Question: I have sign up and sign in layout files (both with form elements on them), a home page (Main.axml) with a two buttons which each setContentView() to their particular layout. When you click the sign up button the signup layout should slide in from the right all the way, covering the home page and the same for the sign in page. Almost setting new content view but the view slide in all the way like Spotify login/signup on their app.
Which component am I best using, viewPage, DialogFragment, hidden content with animation? What do you guys think is best?
Best example I want to follow is Spotify's app home page when you have yet to sign up/in.
You are greeted by a screen with two buttons, login/signup. Say for example you click the signup then the signup page slides in from the right fully covering the main screen.
Image below demonstrates:

How can I duplicate this with Android built in Xamarin C#?
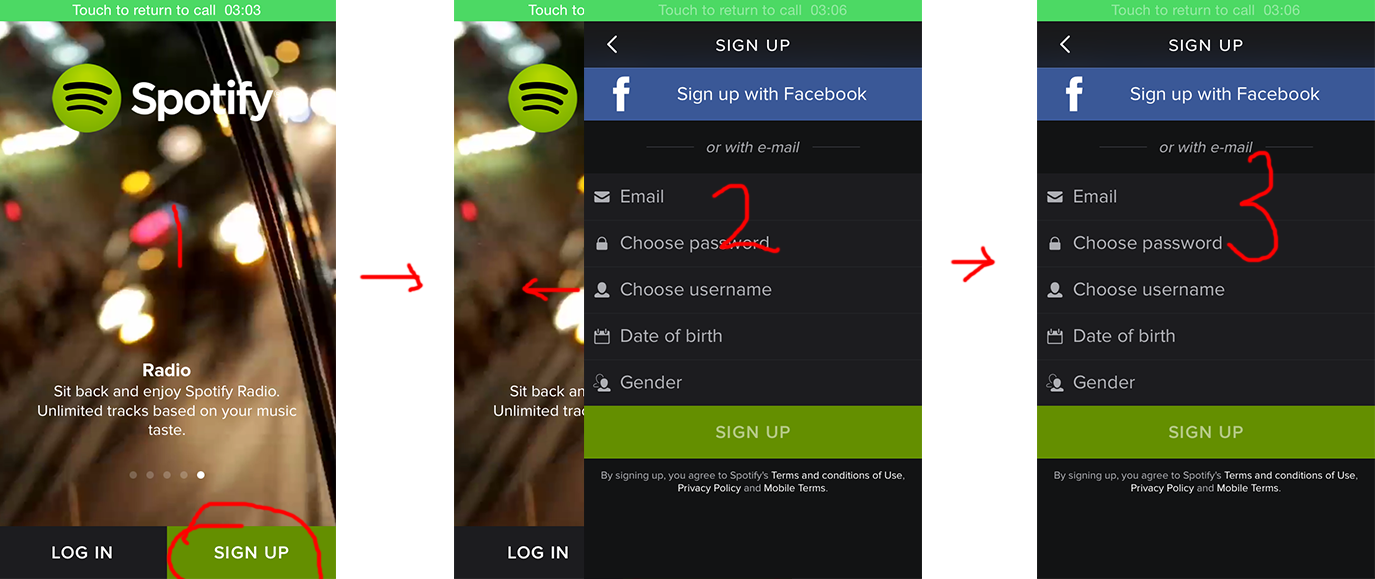
Answer: Have a look at "Navigation Drawer". Hope it helps you.
<URL>
<URL>